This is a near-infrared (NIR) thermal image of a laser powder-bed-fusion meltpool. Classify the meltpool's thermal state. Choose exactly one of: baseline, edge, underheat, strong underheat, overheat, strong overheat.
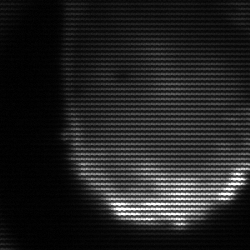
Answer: edge